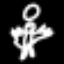
Label: angel